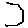
Label: hexagon